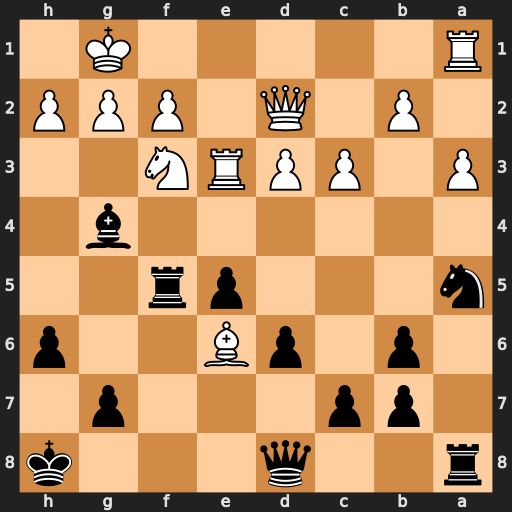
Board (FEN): r2q3k/1pp3p1/1p1pB2p/n3pr2/6b1/P1PPRN2/1P1Q1PPP/R5K1
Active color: b
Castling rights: -
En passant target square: -
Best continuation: Rxf3 Bxg4 Nb3 Qd1 Rxe3